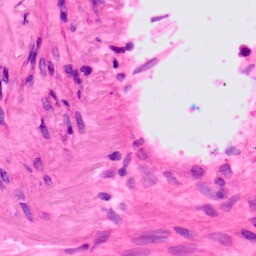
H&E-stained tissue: Lung